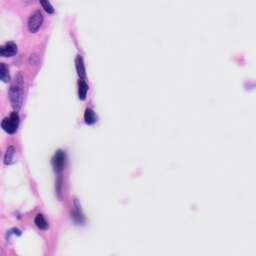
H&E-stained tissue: Skin